Interaction volume radius: 5 \u00c5
Interaction volume height: 20 \u00c5
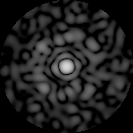
Disorder parameter: 0.855